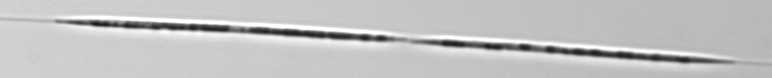
Label: Rhizosolenia